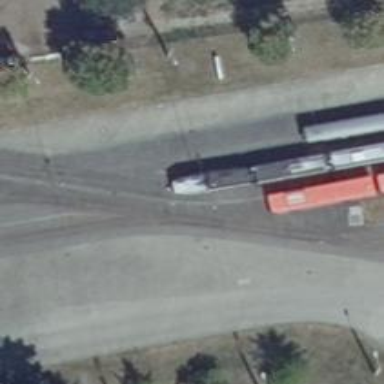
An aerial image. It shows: Tram railway with electrified contact lines.